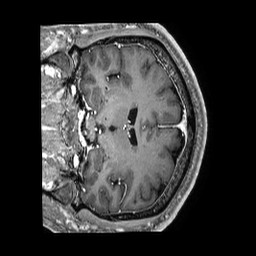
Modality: T1w
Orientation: coronal
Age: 61
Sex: male
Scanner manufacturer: philips
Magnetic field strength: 3 T
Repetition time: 0.006849 s
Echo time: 0.003109 s